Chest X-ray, PA view. Patient: 68 years old, sex F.
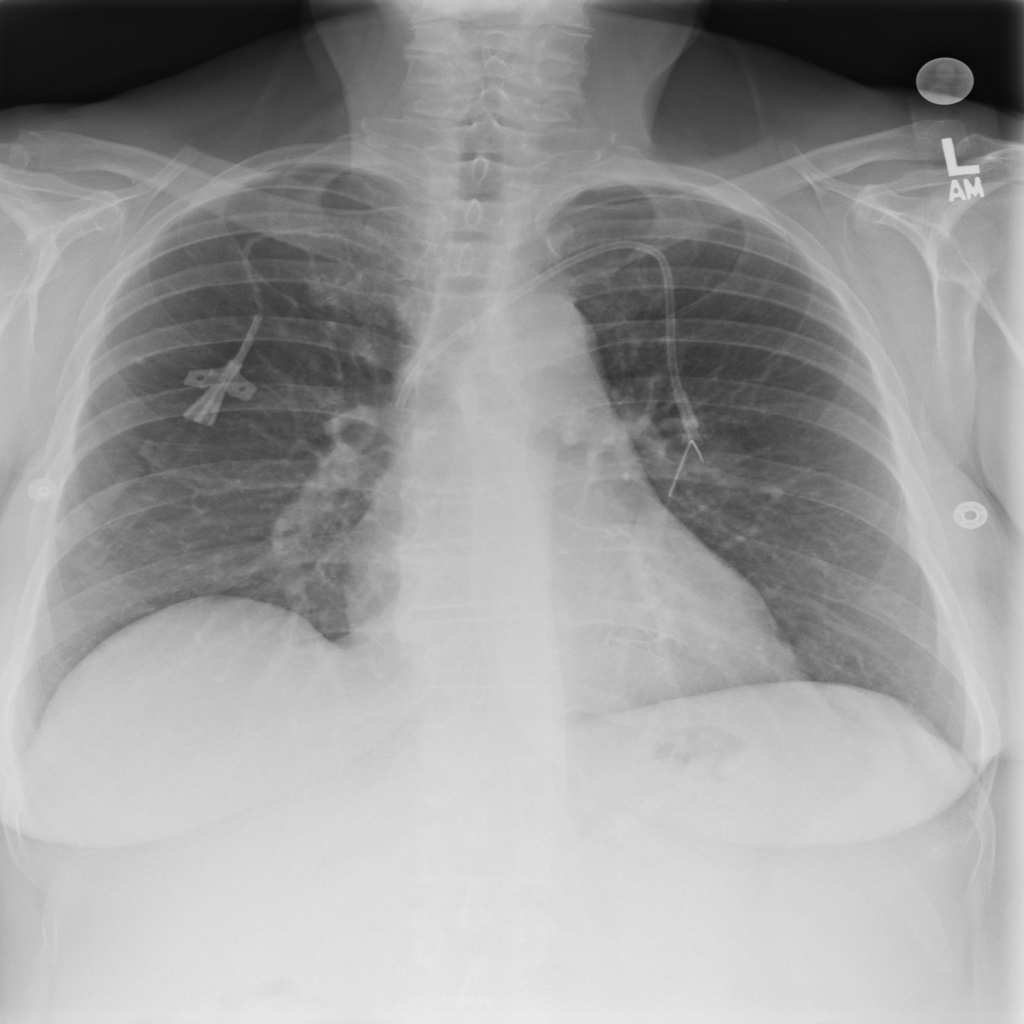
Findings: No Finding